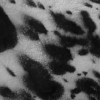
Label: not_dusty